Question: I've been trying to follow Michael Hartl's tutorial. I therefore have a database set up as shown:

I would like to only show when a user (eg userA) is following another user (eg userB) and and userB is following userA back.
I am trying to define this in the model and will then perform an ajax call from a controller action.
I tried to use the answer from another <URL> . This is what I have so far
user.rb
'''
def reciprocal_followers
self.followers & self.followed_users
end
'''
users_controller.rb
'''
def reciprocal_followers
@reciprocal_followers =current_user.reciprocal_followers
end
'''
index.html.erb
'''
<% @reciprocal_followers %>
'''
but I get nothing in return
so I changed the index.html.erb to
'''
<%= current_user.reciprocal_followers %>
'''
and I get the results I expect although if I just want the id or name of the reciprocal_followers I get 'undefined' errors.
How can I get a list of reciprocal followers
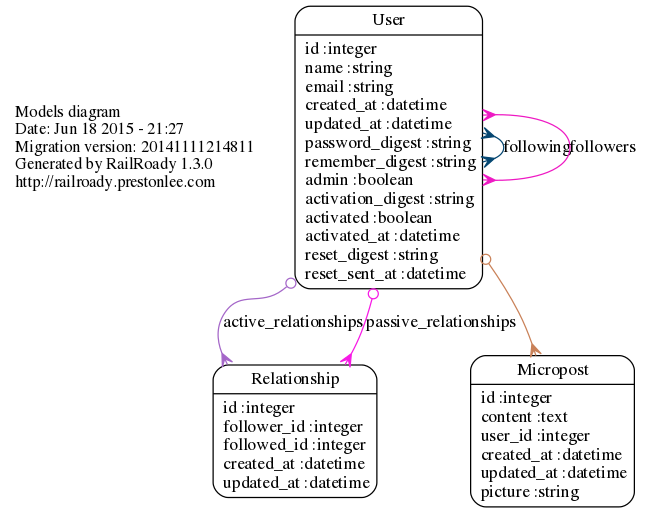
Answer: Bouncing on your comment about 'undefined method'
When you use the '&' operator, it performs an operation on arrays, meaning it loads the content of the database already. In other words
'''
self.followers & self.followed_users
'''
is equivalent to
'''
self.followers.to_a & self.followed_users.to_a
'''
And will return an array of follower objects.
You can actually do this to get their ids :
'''
<%= current_user.reciprocal_followers.map(&:id) %>
'''
It will return an array of the 'reciprocal_follower' ids